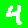
Digit: 4